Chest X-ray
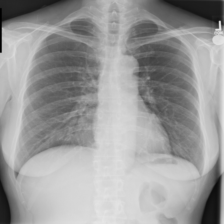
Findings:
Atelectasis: negative
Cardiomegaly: negative
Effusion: negative
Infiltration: negative
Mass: negative
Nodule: negative
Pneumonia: negative
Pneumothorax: negative
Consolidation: negative
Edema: negative
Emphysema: negative
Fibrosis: negative
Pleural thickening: negative
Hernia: negative